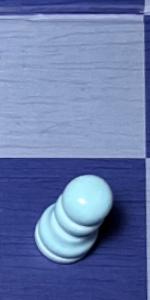
Label: Pawn_White